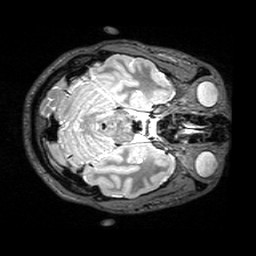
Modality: T2w
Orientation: axial
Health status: healthy
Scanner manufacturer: siemens
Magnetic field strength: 3 T
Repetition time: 4.8 s
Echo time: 0.452 s